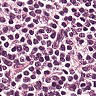
Metastatic tissue present: no